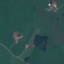
Land use / land cover: Pasture